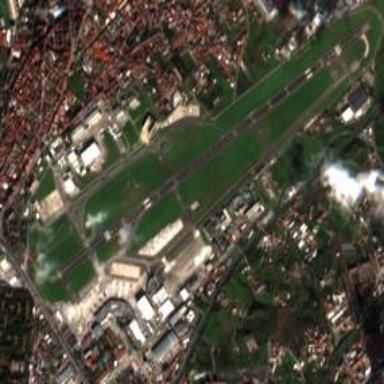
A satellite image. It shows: International public aerodrome (airport).